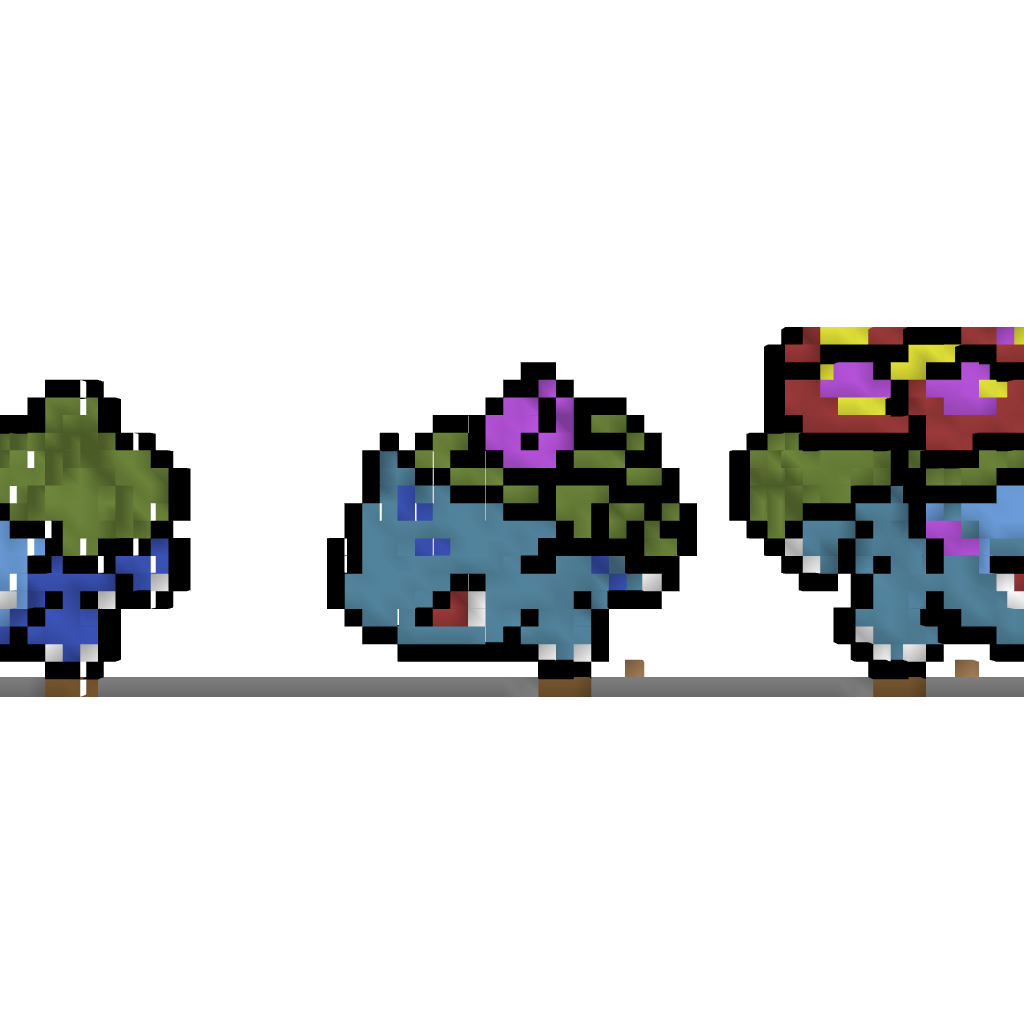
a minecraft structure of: Bulbasaur Ivysaur and Venusaur Pixel Art bad low quality